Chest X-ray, PA view. Patient: 65 years old, sex F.
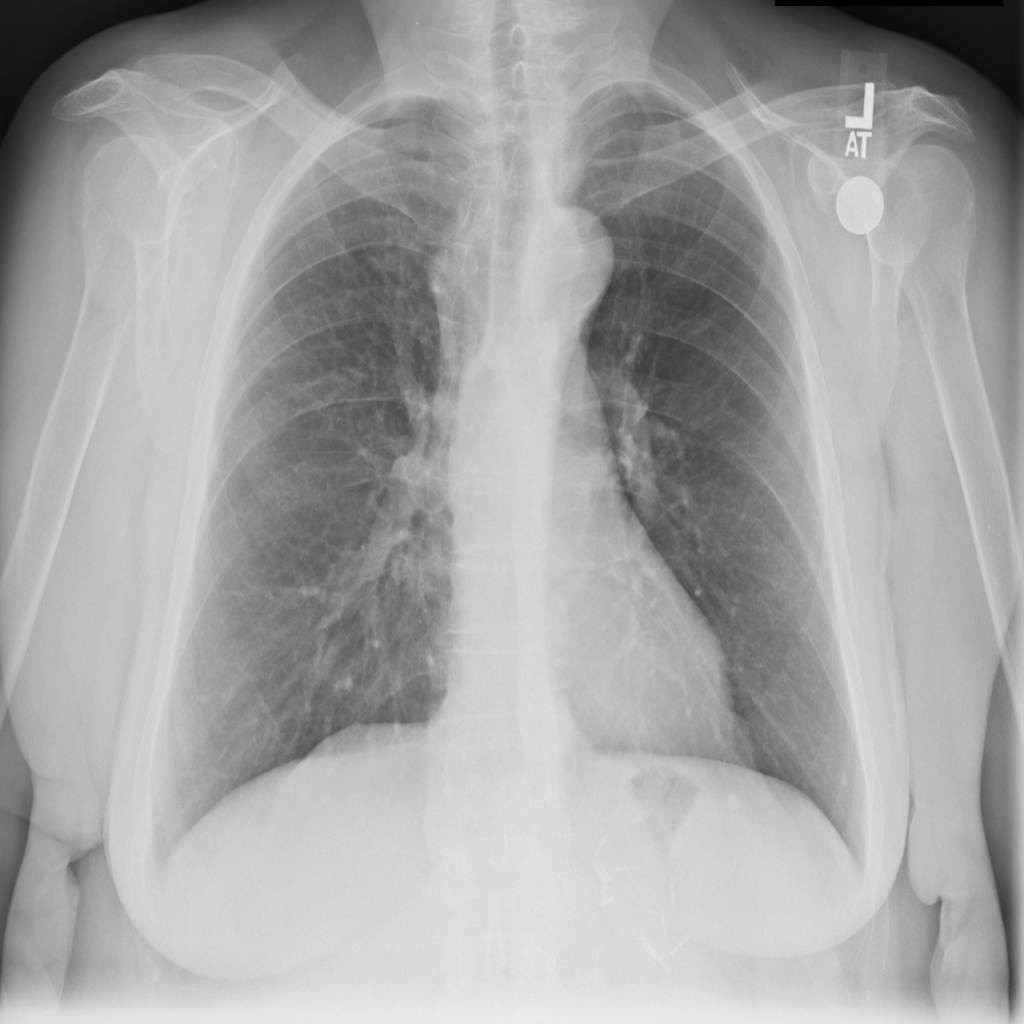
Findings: No Finding